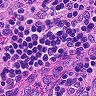
Metastatic tissue present: no